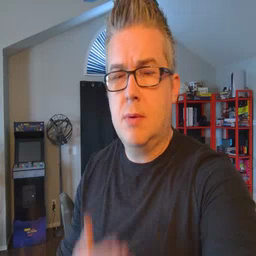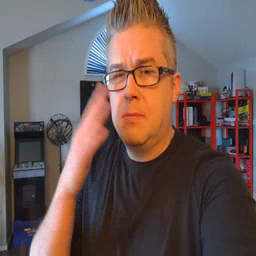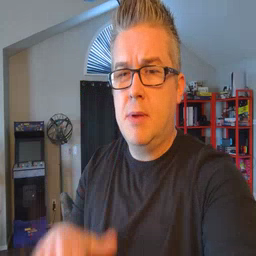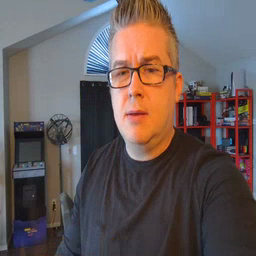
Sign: bad